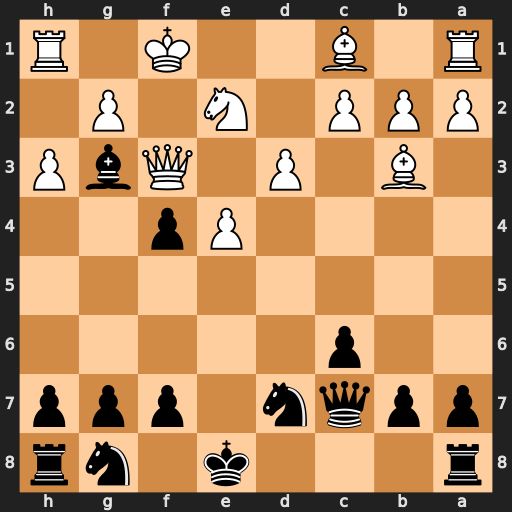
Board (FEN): r3k1nr/ppqn1ppp/2p5/8/4Pp2/1B1P1QbP/PPP1N1P1/R1B2K1R
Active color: b
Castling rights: kq
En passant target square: -
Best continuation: Ne5 Bxf4 Nxf3 Bxc7 Nd2+